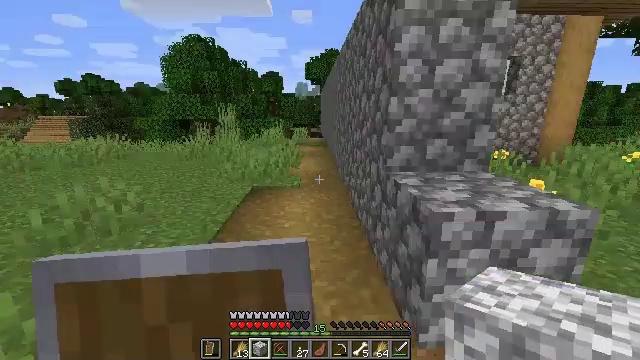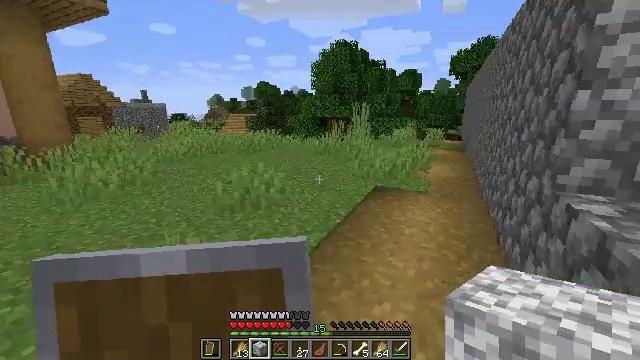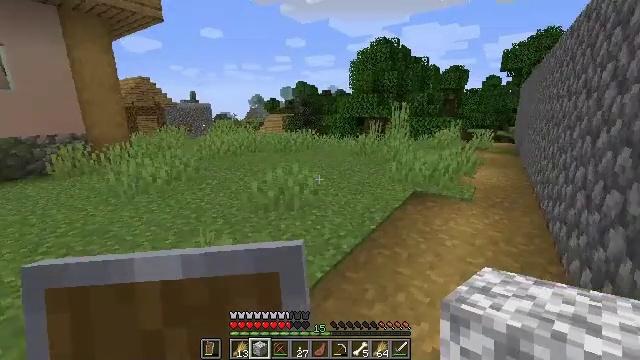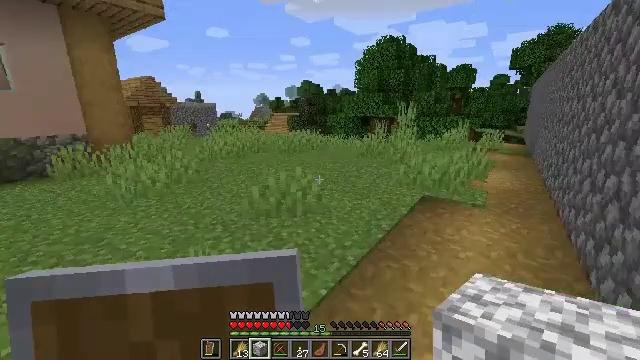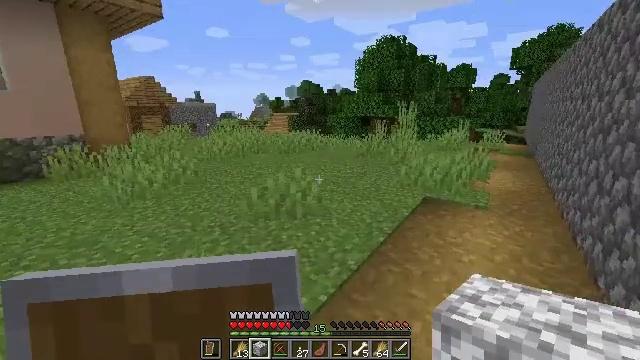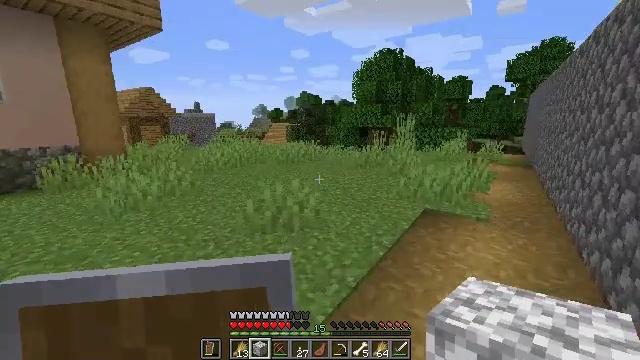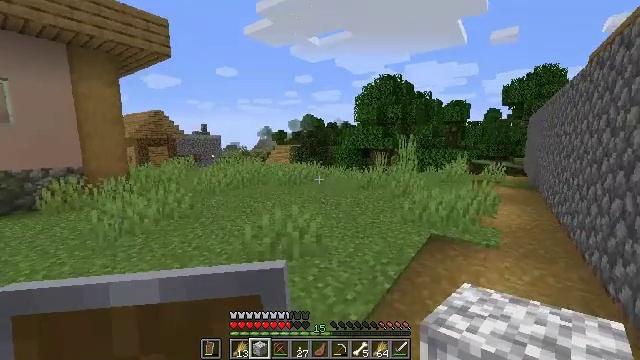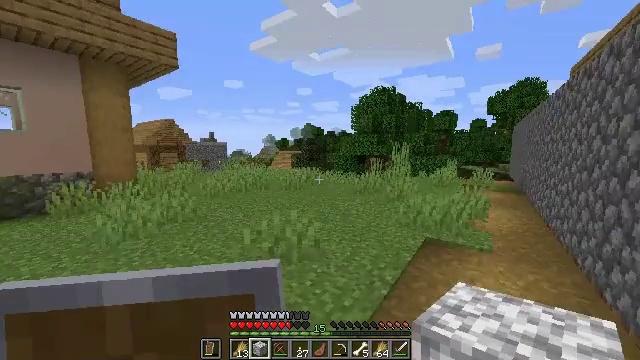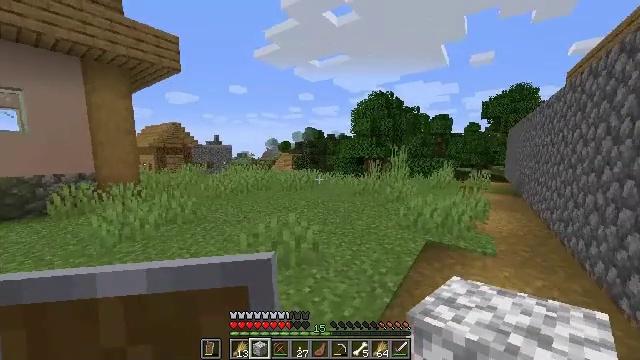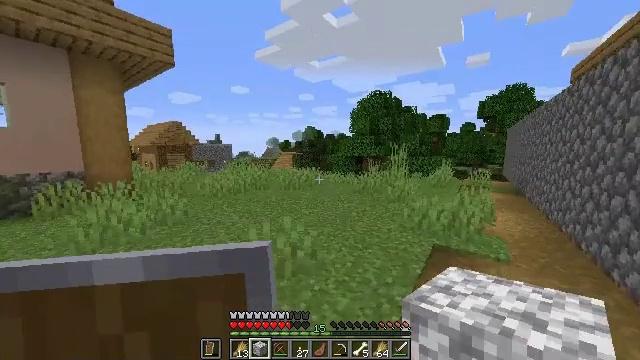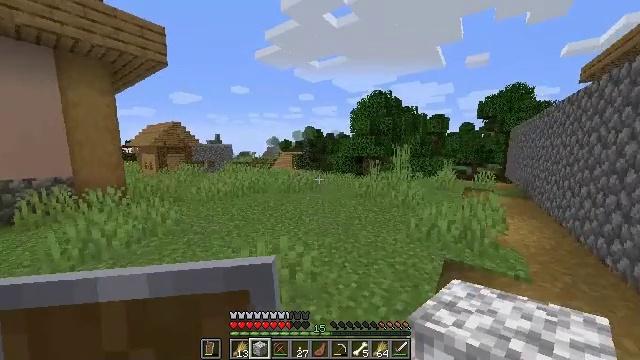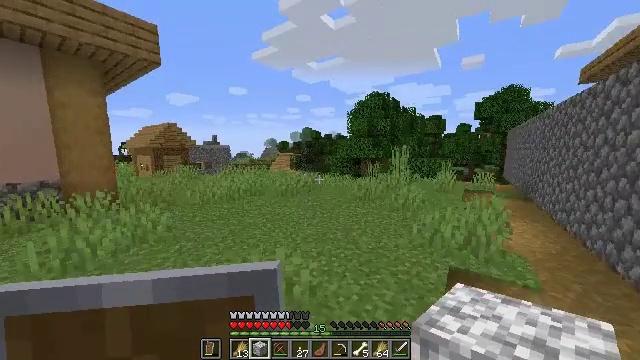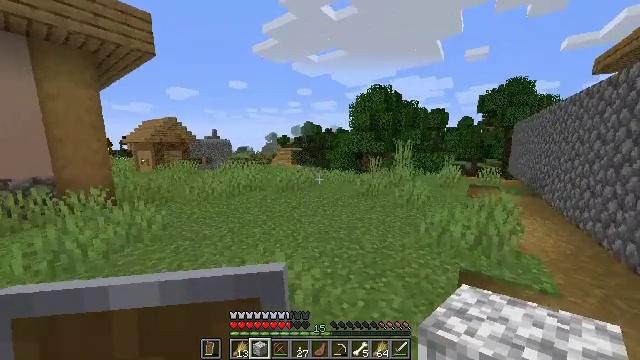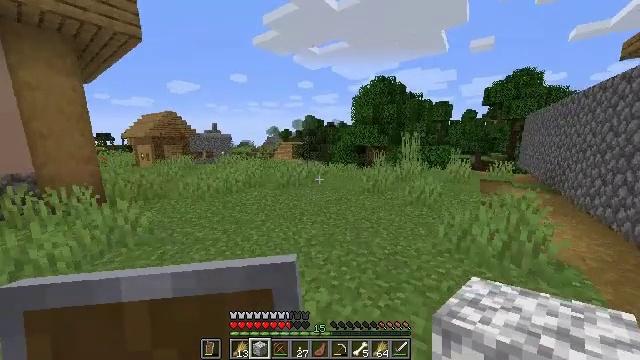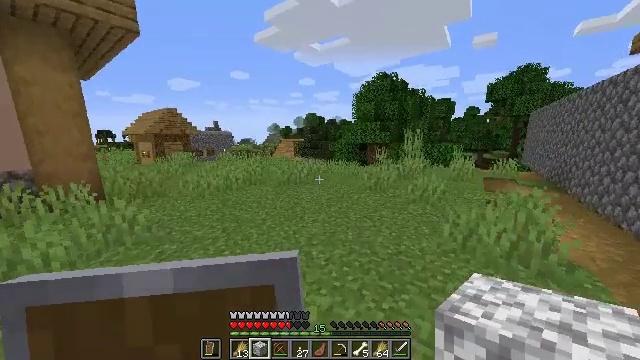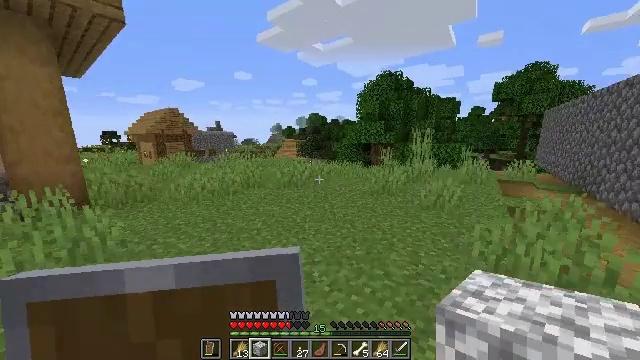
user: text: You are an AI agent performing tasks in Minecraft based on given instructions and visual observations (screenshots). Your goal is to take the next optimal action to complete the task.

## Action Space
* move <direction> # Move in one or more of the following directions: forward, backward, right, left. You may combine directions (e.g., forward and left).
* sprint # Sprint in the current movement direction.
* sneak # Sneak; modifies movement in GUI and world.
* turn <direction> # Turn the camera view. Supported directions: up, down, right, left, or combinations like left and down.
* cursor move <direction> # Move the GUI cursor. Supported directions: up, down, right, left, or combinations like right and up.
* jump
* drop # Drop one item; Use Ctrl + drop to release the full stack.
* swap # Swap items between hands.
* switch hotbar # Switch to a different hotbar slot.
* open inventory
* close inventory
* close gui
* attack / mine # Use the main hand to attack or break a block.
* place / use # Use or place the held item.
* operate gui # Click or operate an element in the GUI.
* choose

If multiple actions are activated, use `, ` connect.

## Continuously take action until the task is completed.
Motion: motion action
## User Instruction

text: Left click on the bell to mine it.
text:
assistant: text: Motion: move forward, turn left
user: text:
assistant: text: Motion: move forward, turn left
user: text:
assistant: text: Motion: move forward, turn left
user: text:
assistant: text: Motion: no_op
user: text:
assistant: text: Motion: move forward, turn up
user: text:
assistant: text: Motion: move forward, turn up
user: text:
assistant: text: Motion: move forward
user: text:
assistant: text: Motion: move forward
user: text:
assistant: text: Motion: move forward
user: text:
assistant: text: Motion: move forward
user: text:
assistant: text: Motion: move forward
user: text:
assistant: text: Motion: move forward, turn down
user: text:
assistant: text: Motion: move forward, turn down
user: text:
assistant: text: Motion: move forward
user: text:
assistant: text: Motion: move forward
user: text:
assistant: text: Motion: move forward, turn left
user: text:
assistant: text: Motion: move forward, turn left
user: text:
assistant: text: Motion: move forward, turn left
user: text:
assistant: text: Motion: move forward, turn left
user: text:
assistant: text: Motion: move forward, turn left
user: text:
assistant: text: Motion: move forward, turn left
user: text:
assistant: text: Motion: move forward, turn left
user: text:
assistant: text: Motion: move forward, turn left
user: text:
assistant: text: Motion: move forward, turn left
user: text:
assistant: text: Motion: move forward, turn left
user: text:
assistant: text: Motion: move forward and move right, turn left
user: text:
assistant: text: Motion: move forward and move right, turn left
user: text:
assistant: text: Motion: move forward and move right
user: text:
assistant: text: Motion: move forward and move right, turn left
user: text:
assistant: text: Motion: move forward